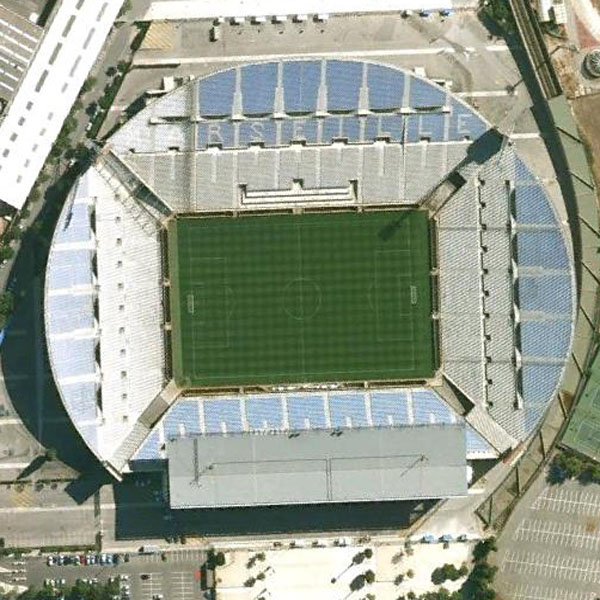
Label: Stadium